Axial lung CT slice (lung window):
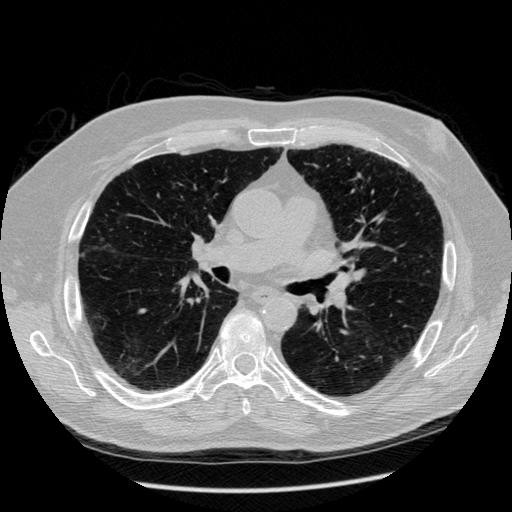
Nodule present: yes
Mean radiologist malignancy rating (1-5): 3.25